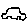
Label: car